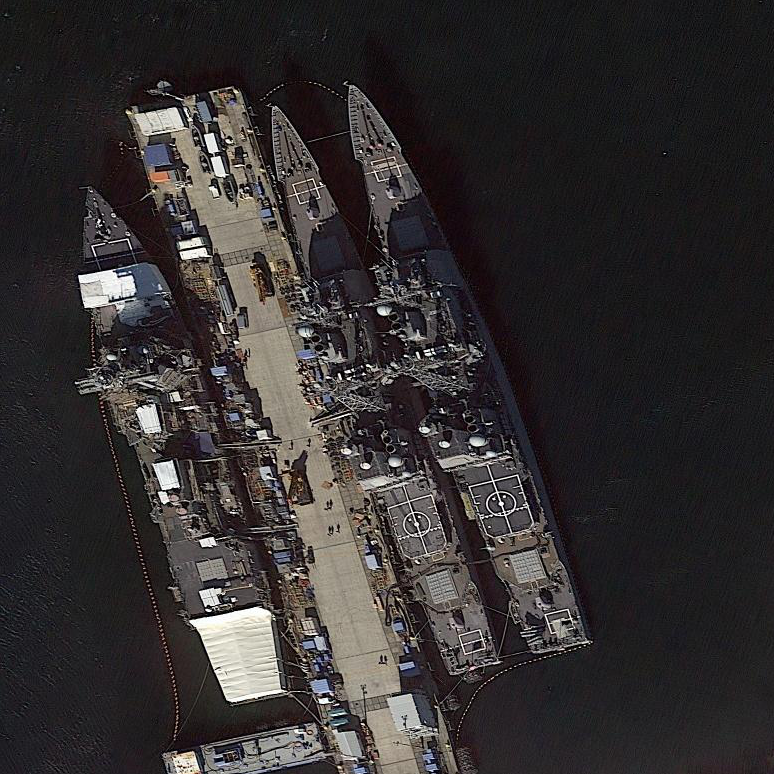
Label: cruiser